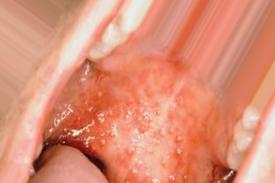
Condition: Mouth Ulcer